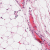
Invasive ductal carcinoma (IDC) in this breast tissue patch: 0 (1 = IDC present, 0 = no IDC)